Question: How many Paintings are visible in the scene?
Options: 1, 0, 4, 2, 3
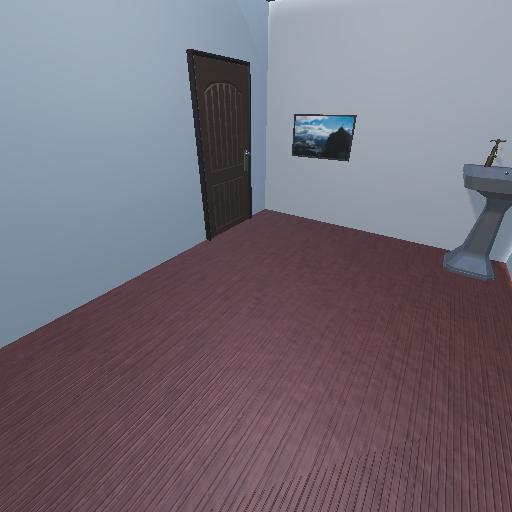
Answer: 1